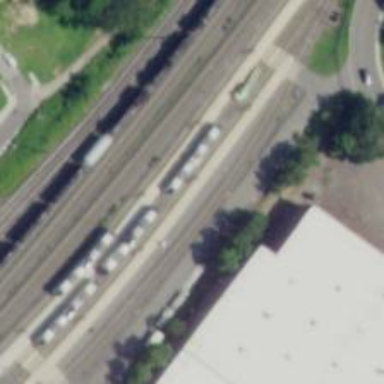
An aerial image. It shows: Yard used for service near light rail railway.